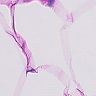
Metastatic tissue present: no